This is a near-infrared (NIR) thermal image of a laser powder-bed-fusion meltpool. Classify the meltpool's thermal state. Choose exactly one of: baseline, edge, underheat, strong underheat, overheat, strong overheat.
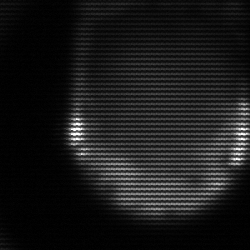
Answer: edge